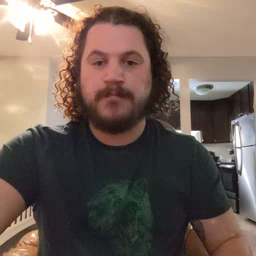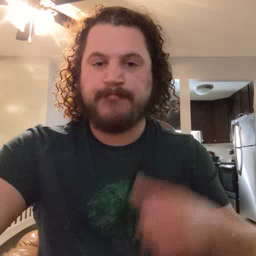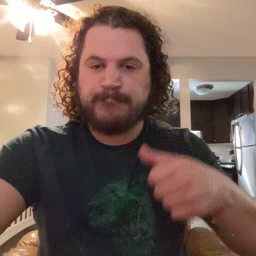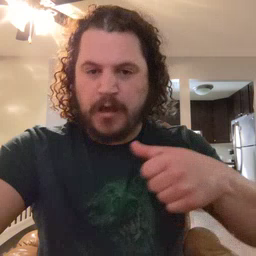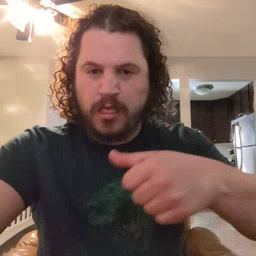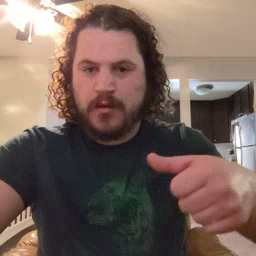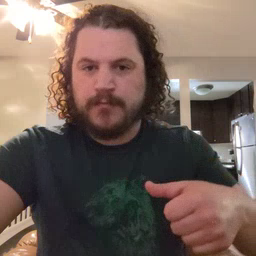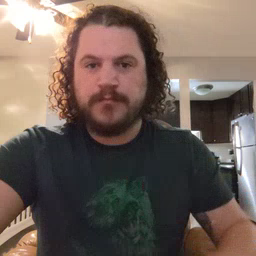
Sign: puzzle